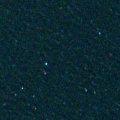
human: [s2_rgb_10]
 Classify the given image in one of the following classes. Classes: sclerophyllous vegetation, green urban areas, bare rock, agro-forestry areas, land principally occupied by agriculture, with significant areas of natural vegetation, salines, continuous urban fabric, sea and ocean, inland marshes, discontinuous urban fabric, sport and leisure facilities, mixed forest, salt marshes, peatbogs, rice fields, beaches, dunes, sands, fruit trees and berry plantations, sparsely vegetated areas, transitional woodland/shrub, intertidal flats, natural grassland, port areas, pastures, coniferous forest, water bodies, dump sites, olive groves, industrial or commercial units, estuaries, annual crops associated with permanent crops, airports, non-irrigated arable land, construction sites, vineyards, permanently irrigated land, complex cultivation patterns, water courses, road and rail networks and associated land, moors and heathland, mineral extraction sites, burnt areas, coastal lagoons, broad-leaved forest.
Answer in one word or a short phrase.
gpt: sea and ocean